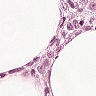
Metastatic tissue present: yes